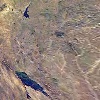
Label: land